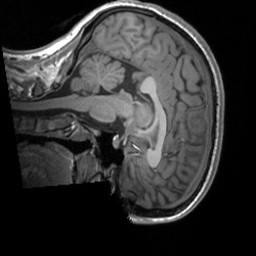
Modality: T1w
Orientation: sagittal
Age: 23
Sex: female
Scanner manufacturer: siemens
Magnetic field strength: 3 T
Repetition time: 1.9 s
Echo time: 0.00226 s